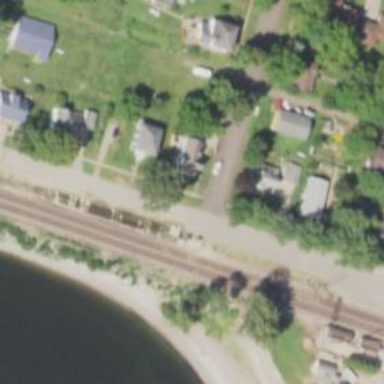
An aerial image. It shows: Railway crossover.